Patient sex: F
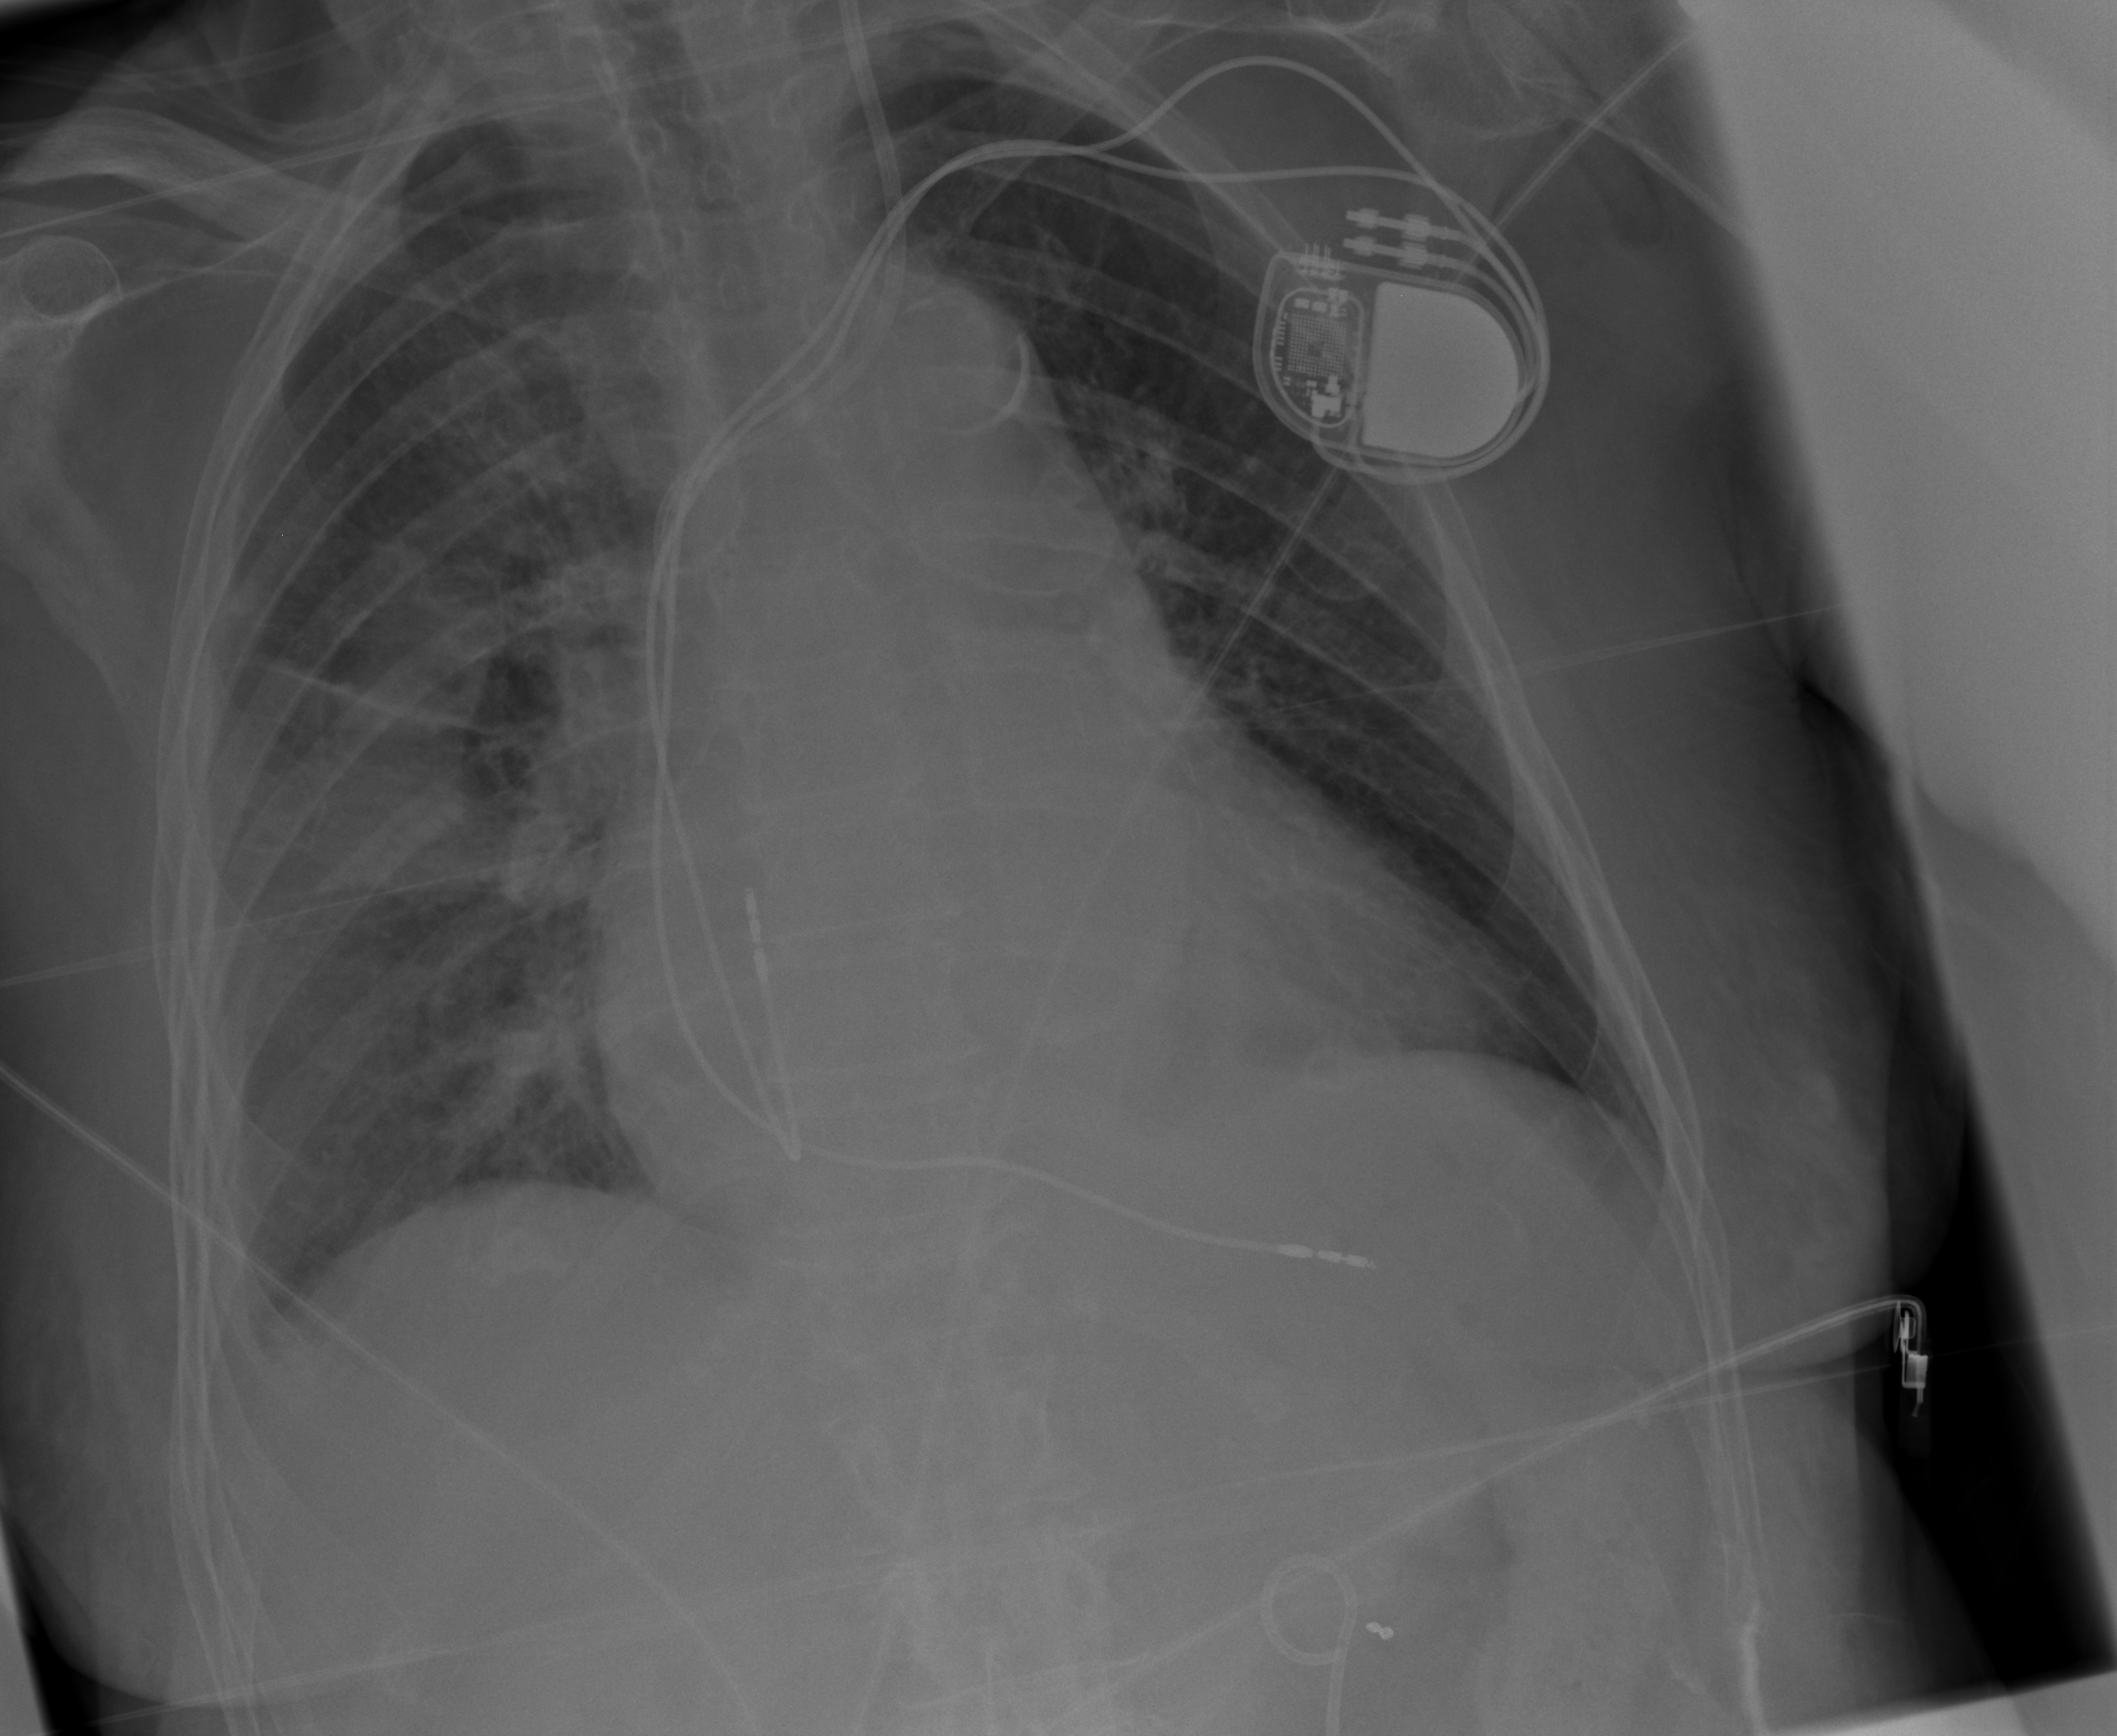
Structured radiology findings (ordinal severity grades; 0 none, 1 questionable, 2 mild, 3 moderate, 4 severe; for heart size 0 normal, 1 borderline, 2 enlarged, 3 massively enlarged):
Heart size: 0
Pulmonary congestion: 0
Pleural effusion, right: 2
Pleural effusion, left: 0
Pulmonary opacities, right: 1
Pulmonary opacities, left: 0
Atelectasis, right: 2
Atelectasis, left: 2